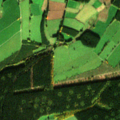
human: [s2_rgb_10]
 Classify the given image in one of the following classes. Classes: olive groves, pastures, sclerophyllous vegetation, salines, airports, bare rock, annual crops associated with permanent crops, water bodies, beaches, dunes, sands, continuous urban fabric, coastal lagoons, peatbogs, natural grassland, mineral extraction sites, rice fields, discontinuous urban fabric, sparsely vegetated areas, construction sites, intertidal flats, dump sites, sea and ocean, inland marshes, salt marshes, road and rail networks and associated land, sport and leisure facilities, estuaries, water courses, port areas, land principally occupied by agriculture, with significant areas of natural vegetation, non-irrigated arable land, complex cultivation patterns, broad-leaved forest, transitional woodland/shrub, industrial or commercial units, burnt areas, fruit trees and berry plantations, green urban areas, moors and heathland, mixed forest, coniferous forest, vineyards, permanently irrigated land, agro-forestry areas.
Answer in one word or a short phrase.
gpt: pastures, land principally occupied by agriculture, with significant areas of natural vegetation, mixed forest